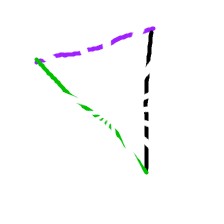
Shape: triangle